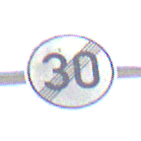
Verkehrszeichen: EndeGeschwindigkeit30
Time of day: Midday
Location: Outdoor (Nature)
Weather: PartlyCloudy
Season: NotSpecified
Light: Natural